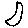
Label: moon